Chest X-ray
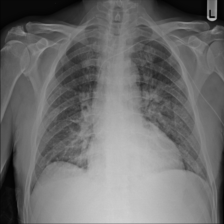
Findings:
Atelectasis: negative
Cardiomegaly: negative
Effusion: negative
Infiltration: positive
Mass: negative
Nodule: negative
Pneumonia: negative
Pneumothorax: negative
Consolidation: negative
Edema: negative
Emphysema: negative
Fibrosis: negative
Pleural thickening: negative
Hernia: negative